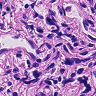
Metastatic tissue present: no